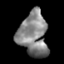
Tissue: skin
Cell type: Epithelial cells
Senescence score: 0.2601
Nuclear area (px): 1236
Mean DAPI intensity: 132.83